Aerial crown-view tile of a tropical tree (Barro Colorado Island, Panama), acquired 20250317:
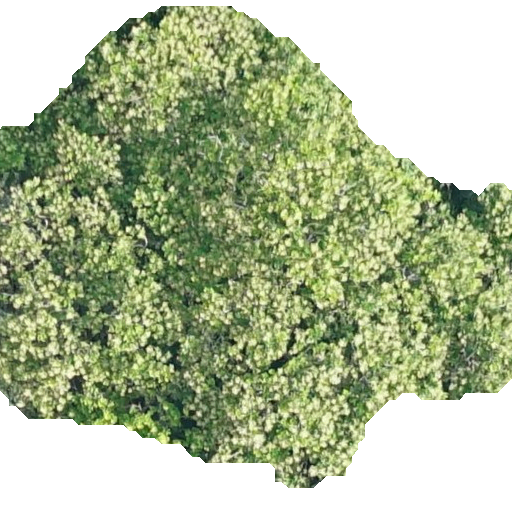
Species: Anacardium excelsum
GBIF accepted scientific name: Anacardium excelsum
Crown area: 296.804 m²